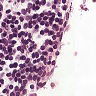
Metastatic tissue present: no